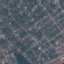
Label: Residential